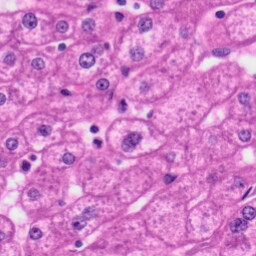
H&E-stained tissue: Liver